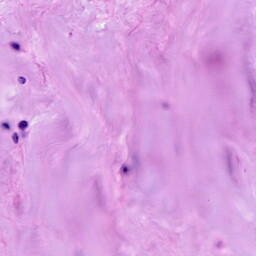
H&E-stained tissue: Breast